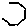
Label: hexagon